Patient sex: M
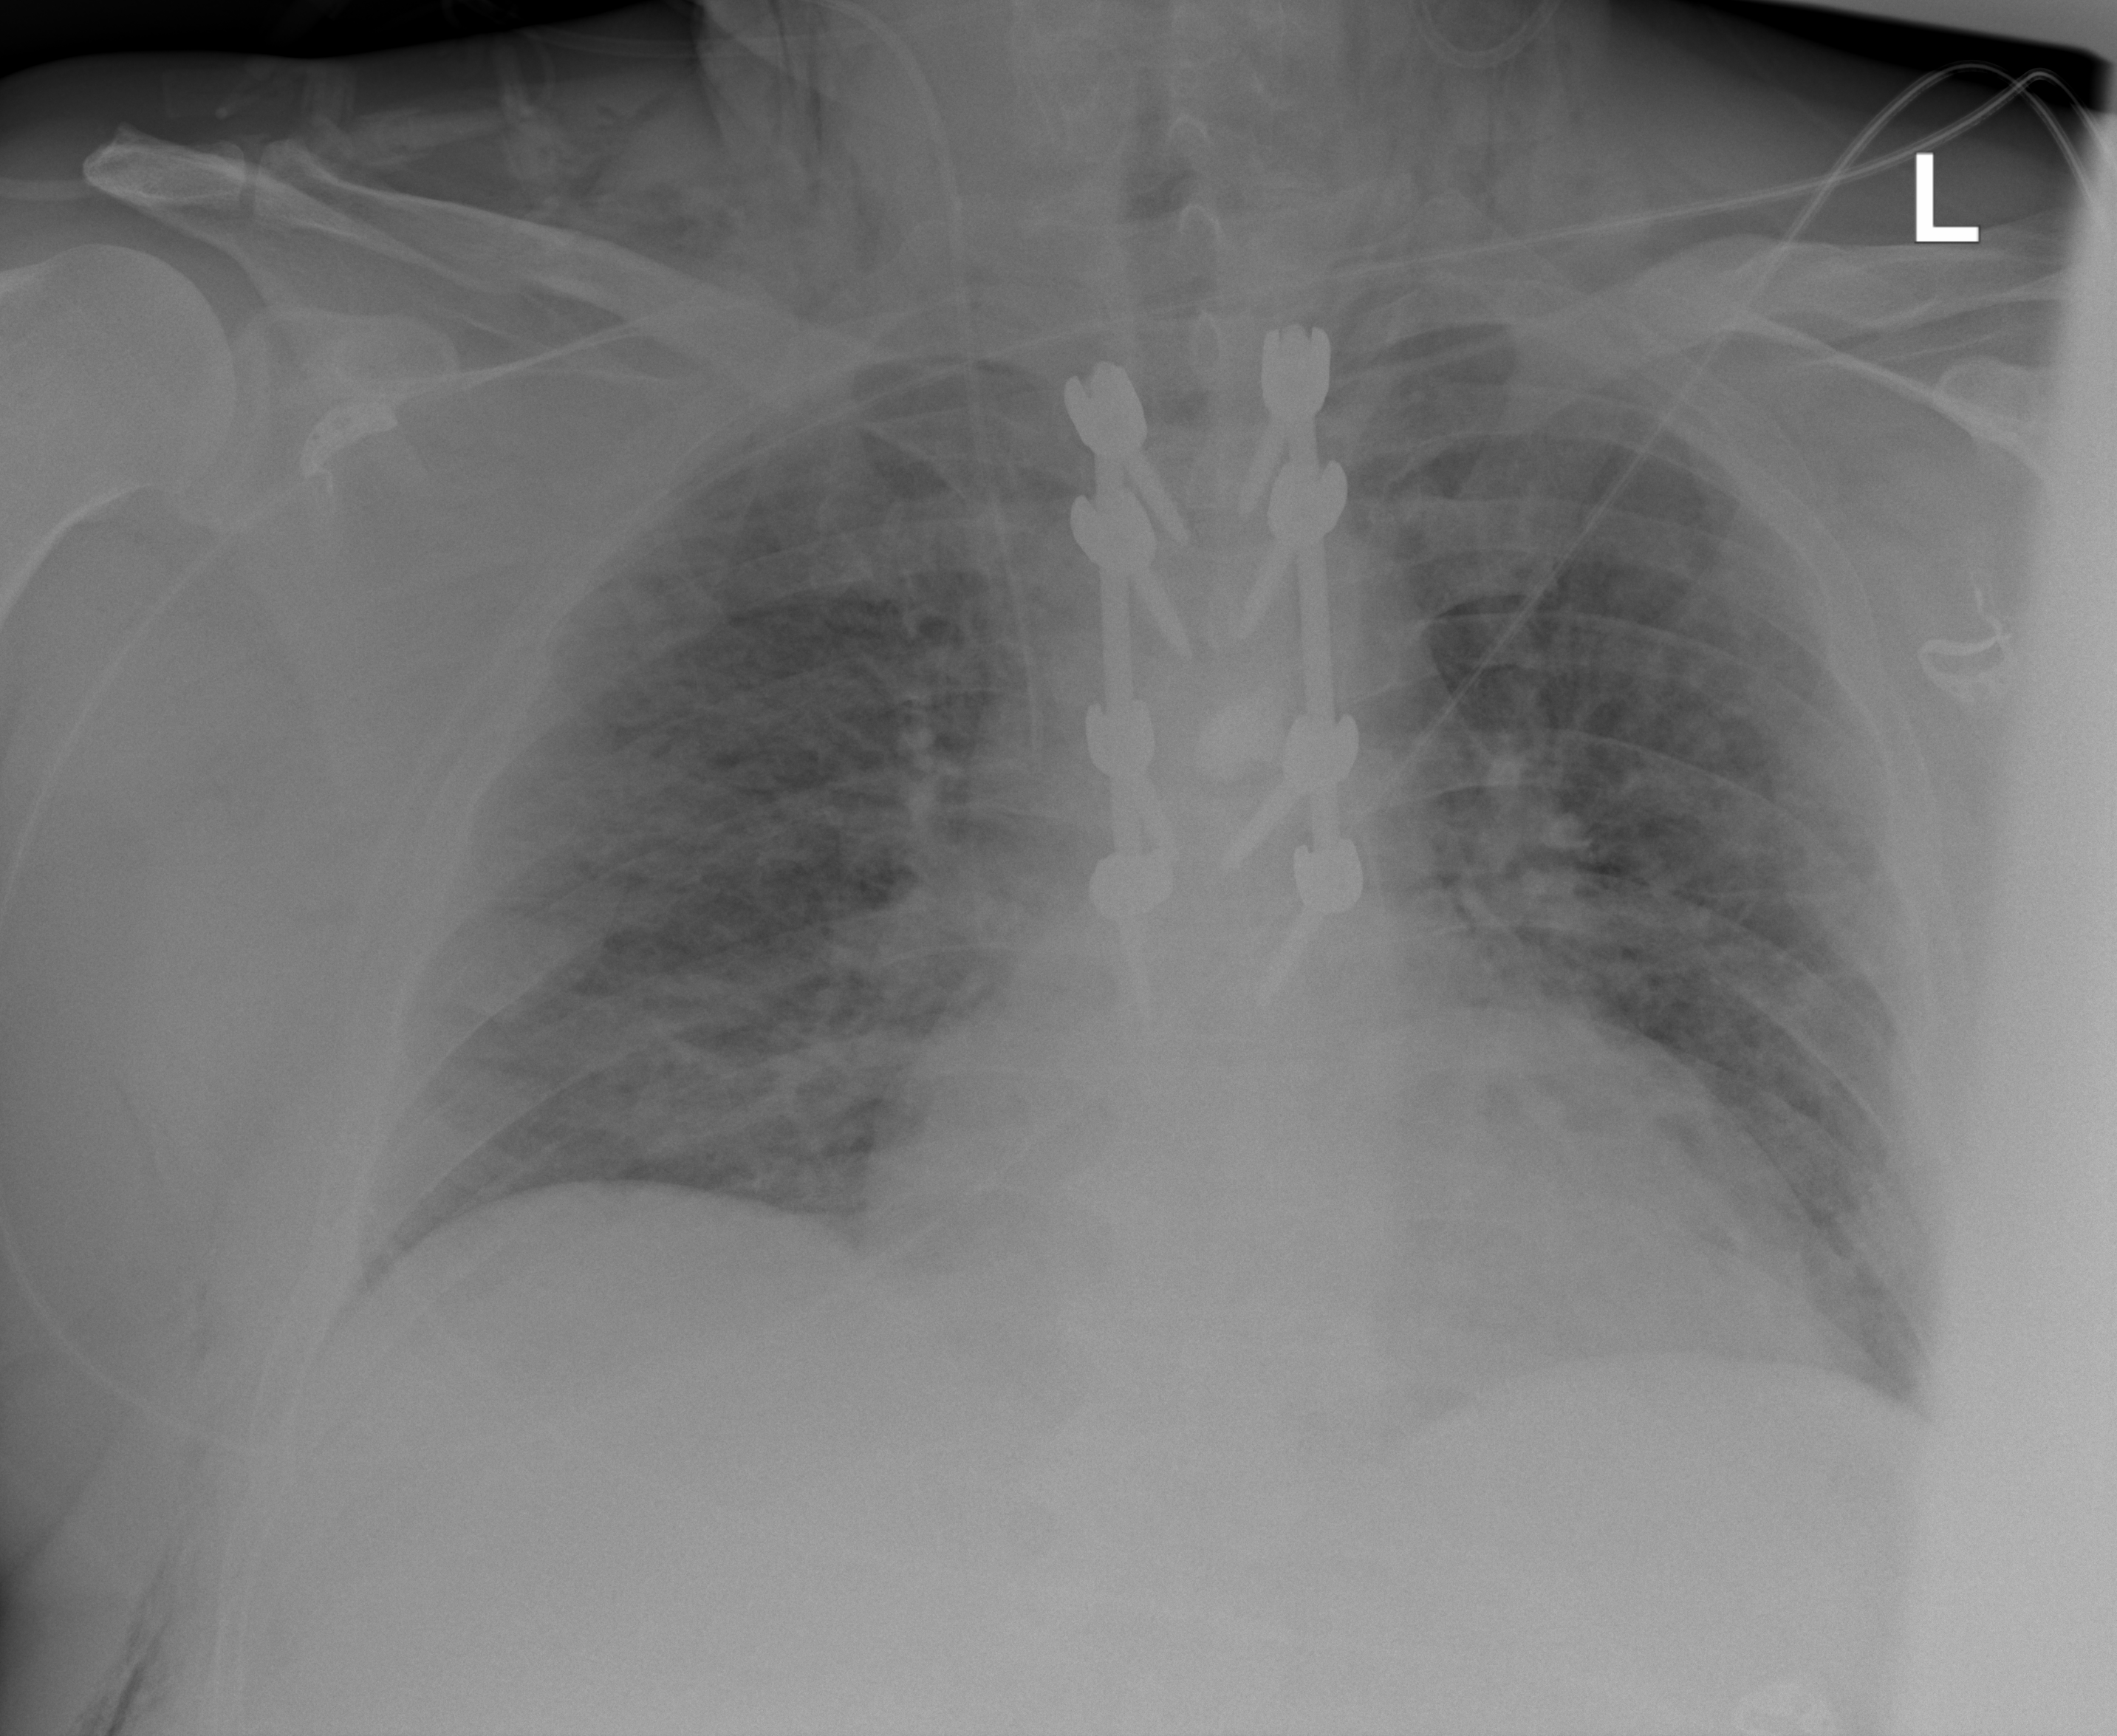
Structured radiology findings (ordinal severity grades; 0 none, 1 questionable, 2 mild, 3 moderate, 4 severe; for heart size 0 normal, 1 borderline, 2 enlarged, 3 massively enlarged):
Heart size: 2
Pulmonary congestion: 2
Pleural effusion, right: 0
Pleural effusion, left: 0
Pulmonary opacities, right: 3
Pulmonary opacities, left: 3
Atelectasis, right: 1
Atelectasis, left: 1